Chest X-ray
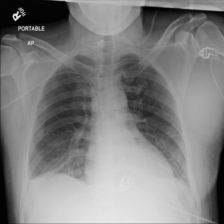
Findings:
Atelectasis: negative
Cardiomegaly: positive
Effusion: positive
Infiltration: positive
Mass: negative
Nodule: negative
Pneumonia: negative
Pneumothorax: negative
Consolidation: negative
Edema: negative
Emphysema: negative
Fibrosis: negative
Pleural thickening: negative
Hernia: negative